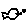
Label: fish